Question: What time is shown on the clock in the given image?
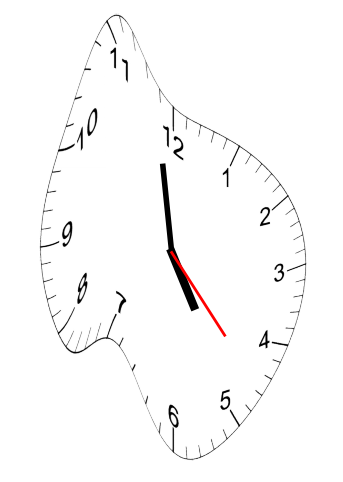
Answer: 04:58:23